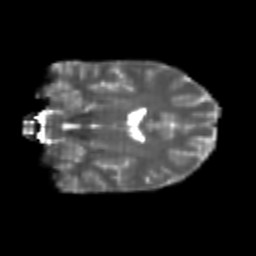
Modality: T2w
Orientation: coronal
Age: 22
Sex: female
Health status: healthy
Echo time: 0.074 s